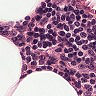
Metastatic tissue present: no